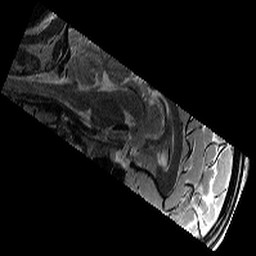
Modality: T2w
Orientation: sagittal
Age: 10
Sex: male
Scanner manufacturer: siemens
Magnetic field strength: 3 T
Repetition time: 9.23 s
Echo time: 0.067 s